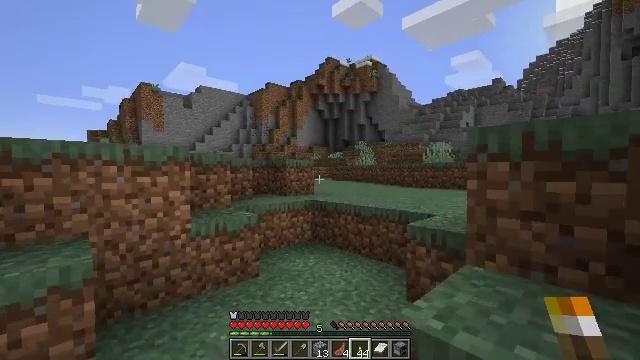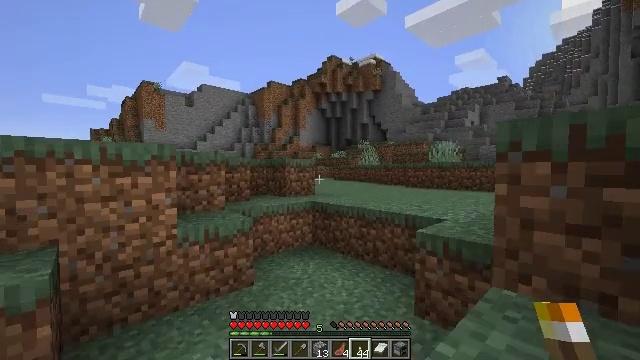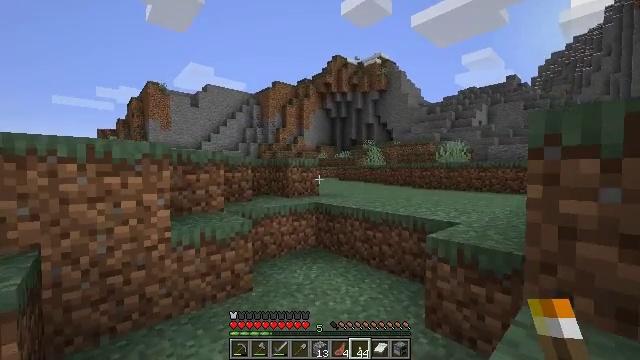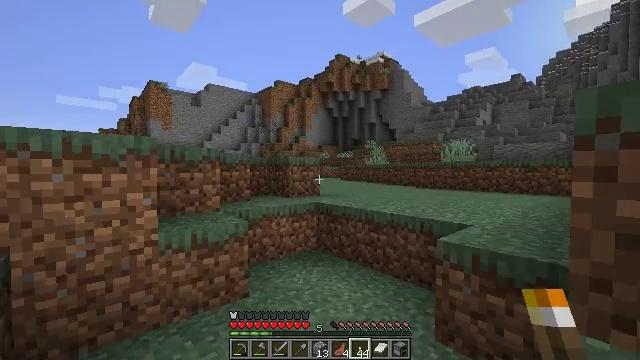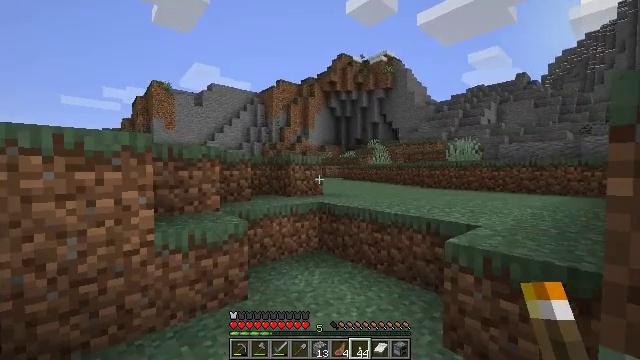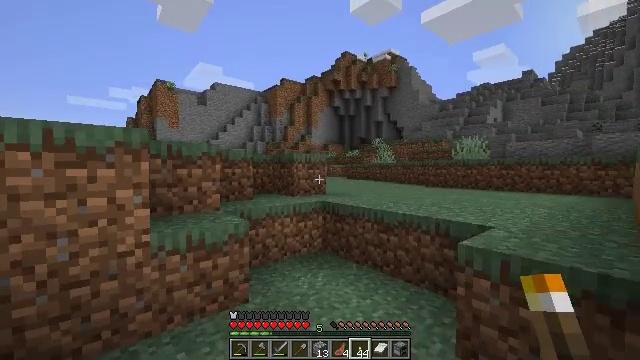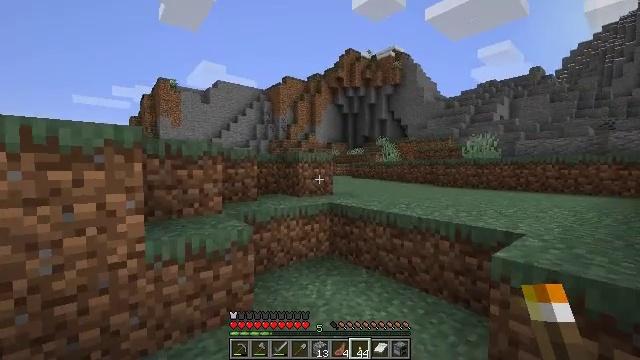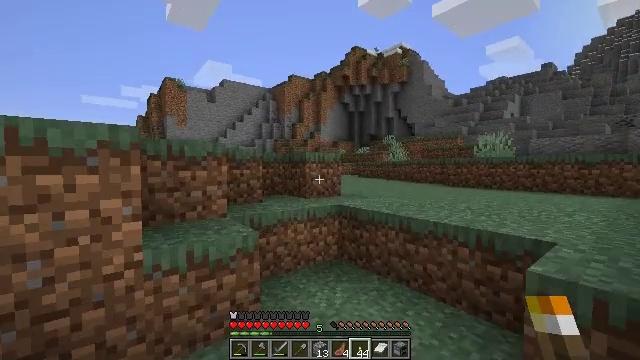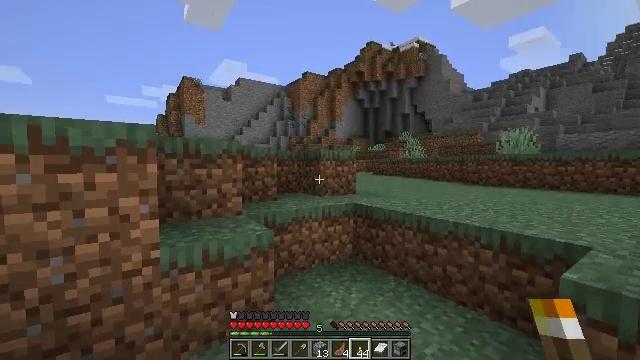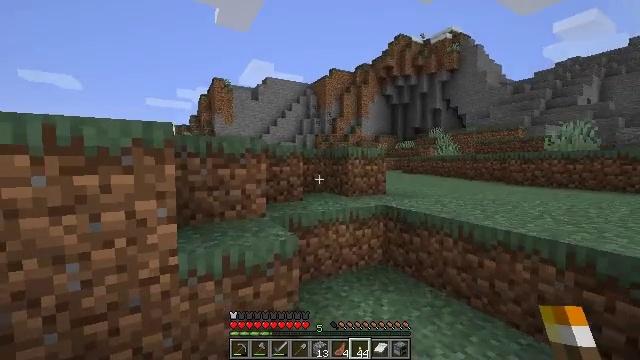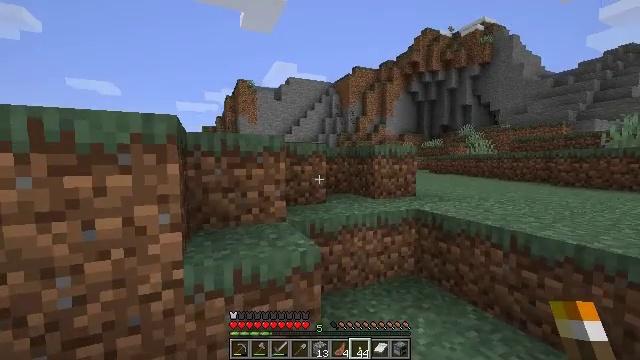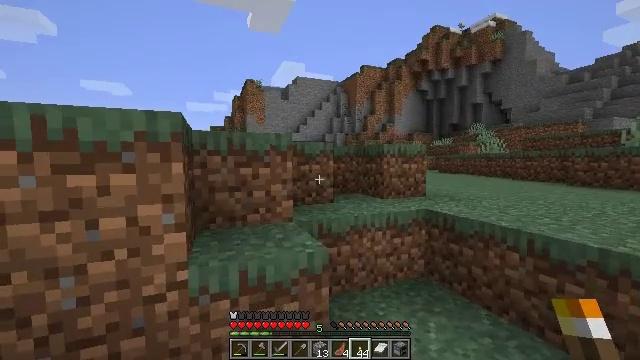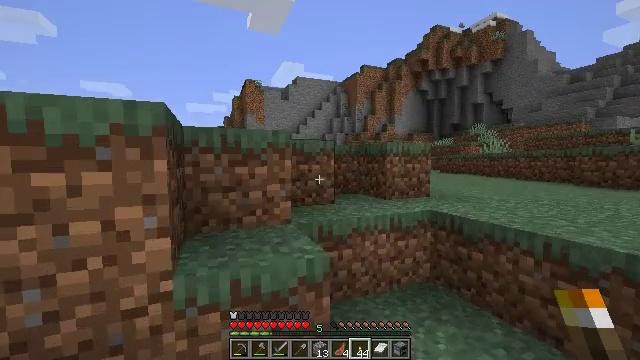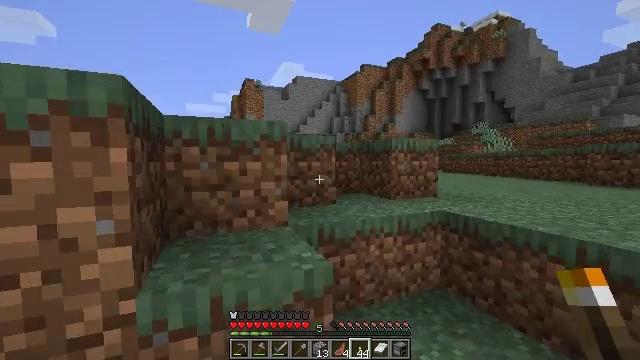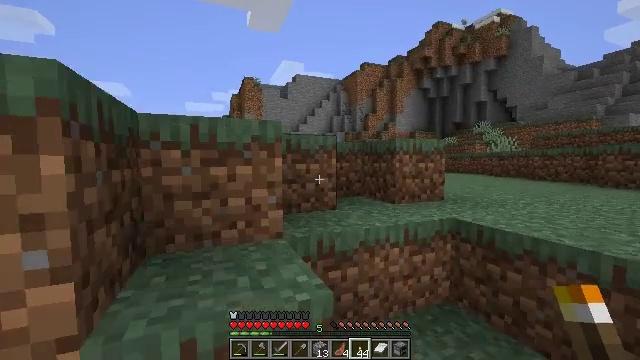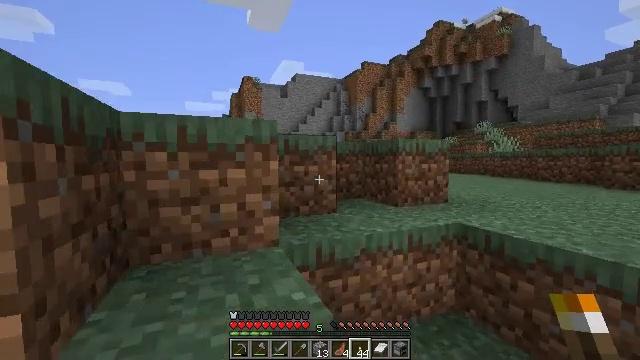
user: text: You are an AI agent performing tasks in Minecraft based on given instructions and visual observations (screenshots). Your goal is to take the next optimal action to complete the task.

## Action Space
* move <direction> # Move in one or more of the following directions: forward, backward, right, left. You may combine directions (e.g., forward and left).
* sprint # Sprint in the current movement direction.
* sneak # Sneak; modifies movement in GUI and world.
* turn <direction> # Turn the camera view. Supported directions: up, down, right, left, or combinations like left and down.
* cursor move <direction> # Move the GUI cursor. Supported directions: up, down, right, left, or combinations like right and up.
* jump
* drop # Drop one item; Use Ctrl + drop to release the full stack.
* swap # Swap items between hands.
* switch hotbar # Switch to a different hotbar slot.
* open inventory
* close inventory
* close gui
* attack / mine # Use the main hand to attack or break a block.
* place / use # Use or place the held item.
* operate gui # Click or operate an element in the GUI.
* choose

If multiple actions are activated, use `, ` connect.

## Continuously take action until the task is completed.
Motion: motion action
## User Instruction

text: Collect lilac by left-clicking.
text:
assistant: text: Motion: move forward
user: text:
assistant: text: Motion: move forward, turn left
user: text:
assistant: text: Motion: move forward
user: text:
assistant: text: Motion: move forward
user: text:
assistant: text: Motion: move forward
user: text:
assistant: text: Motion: move forward
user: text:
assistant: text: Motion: move forward, turn left
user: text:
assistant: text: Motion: move forward, turn left
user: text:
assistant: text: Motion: move forward, turn left
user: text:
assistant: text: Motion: move forward, turn left
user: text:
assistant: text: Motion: move forward, turn left
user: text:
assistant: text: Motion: move forward
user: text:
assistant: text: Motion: move forward
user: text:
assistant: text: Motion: move forward
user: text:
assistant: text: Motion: move forward
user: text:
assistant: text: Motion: move forward, jump
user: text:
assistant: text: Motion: move forward, jump
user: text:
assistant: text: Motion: move forward, turn left, jump
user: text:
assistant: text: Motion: move forward, turn left, jump
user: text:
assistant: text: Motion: move forward, turn left, jump
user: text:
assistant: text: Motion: move forward, turn left, jump
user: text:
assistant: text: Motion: move forward, turn left
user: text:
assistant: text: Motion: move forward, turn left
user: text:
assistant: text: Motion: move forward
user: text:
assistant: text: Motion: move forward
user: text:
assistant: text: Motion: move forward
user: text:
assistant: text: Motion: move forward
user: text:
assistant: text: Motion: move forward, jump
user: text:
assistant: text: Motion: move forward, jump
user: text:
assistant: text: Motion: move forward, jump